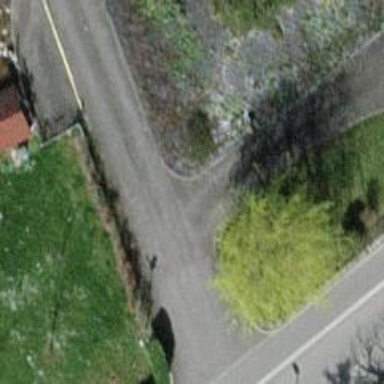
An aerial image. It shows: Compacted service road.